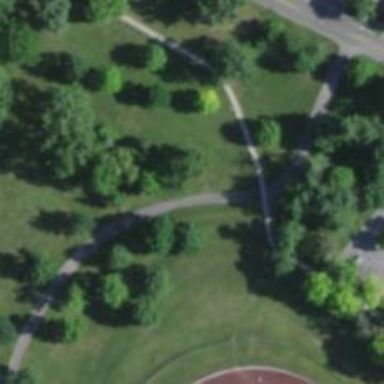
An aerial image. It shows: Disc golf hole.